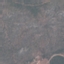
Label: HerbaceousVegetation